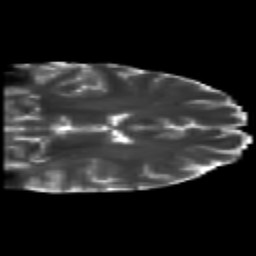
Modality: T2w
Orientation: coronal
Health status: healthy
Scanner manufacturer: siemens
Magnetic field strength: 3 T
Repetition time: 10 s
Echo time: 0.092 s